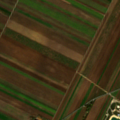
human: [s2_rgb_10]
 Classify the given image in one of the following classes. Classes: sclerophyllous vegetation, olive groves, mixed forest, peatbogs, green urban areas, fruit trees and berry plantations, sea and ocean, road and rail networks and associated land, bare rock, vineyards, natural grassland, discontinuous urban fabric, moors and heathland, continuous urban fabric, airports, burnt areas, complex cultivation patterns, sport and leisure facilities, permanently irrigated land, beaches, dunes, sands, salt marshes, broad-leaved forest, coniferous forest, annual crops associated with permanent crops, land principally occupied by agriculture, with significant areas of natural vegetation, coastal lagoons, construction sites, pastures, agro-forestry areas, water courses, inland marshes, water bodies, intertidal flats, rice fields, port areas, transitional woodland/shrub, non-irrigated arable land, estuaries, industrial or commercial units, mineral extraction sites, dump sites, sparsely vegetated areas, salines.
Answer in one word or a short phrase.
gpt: mineral extraction sites, non-irrigated arable land